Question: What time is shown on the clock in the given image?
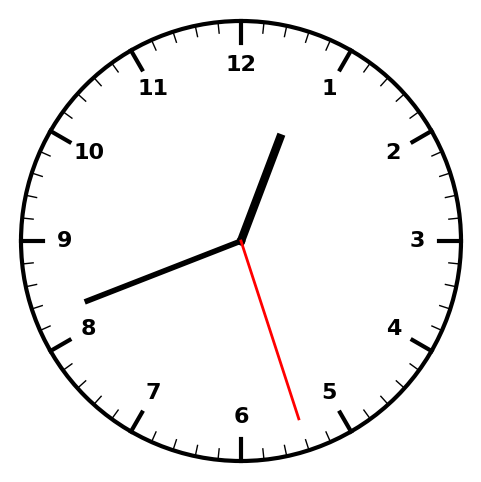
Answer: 12:41:27